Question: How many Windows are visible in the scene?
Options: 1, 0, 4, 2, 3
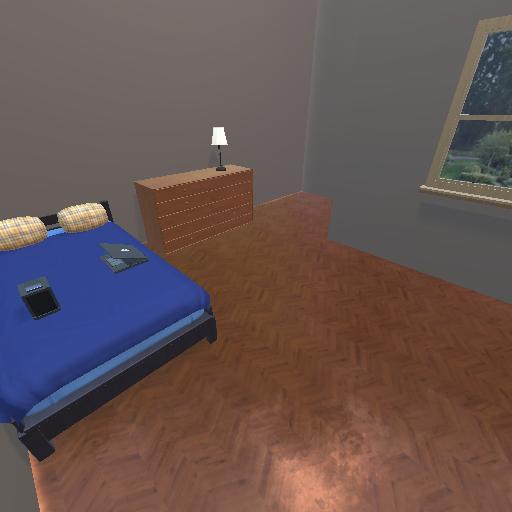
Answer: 1